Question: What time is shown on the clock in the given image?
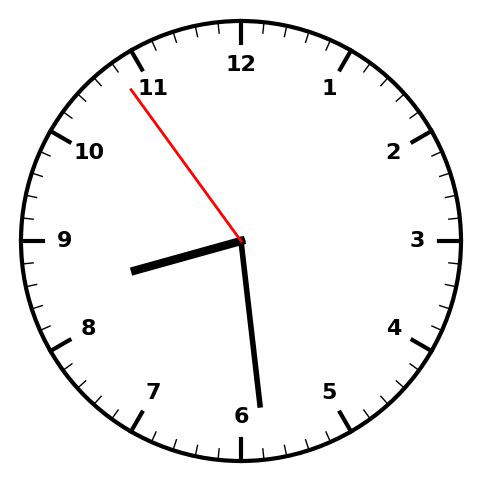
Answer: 08:28:54